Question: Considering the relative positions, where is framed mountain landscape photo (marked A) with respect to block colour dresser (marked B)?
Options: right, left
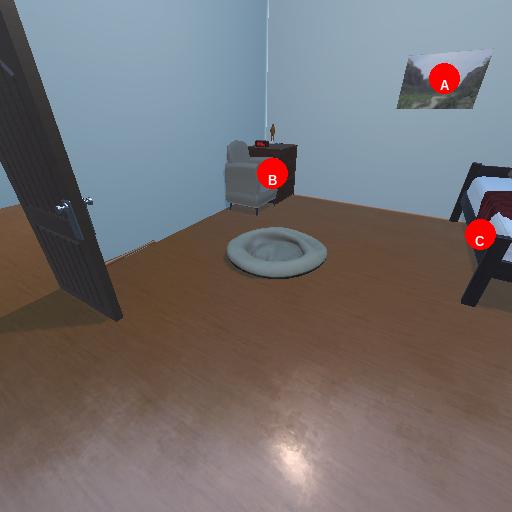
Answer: right